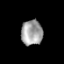
Tissue: prostate
Cell type: Fibroblasts
Senescence score: 0.7315
Nuclear area (px): 521
Mean DAPI intensity: 163.722